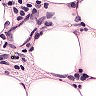
Metastatic tissue present: yes